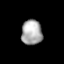
Tissue: prostate
Cell type: T cells
Senescence score: 0.329
Nuclear area (px): 506
Mean DAPI intensity: 171.211